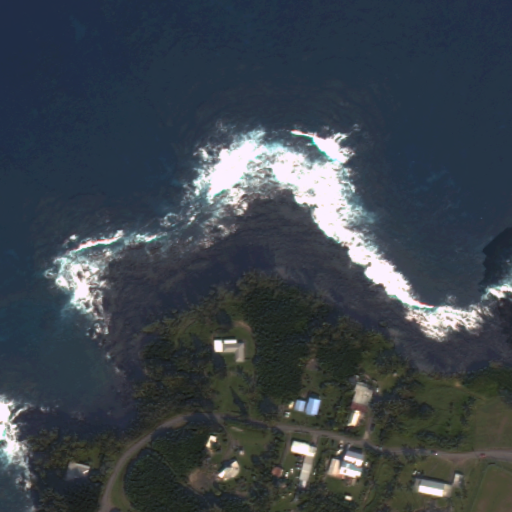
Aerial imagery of cape in Hawaii named Ke‘anae Peninsula containing only unknown